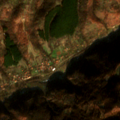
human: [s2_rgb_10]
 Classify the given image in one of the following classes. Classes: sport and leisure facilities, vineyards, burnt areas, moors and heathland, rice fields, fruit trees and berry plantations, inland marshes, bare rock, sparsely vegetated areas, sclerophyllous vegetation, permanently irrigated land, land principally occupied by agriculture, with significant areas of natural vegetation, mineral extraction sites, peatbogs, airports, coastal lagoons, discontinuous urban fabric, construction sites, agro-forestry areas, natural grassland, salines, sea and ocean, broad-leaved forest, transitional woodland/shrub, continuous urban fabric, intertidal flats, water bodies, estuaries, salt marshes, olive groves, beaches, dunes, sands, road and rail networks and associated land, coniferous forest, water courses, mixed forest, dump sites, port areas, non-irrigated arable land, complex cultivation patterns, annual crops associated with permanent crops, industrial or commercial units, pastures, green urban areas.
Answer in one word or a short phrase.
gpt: land principally occupied by agriculture, with significant areas of natural vegetation, broad-leaved forest, transitional woodland/shrub